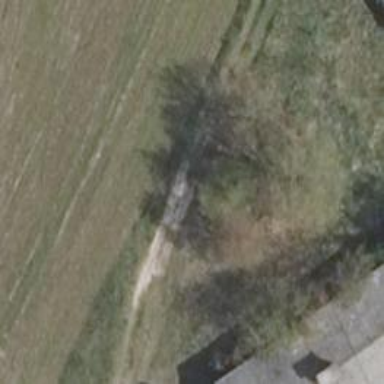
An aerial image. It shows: Deciduous broadleaved tree.